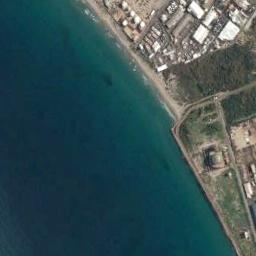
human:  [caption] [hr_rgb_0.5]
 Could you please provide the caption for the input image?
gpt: There are many buildings and grass beside the beach, And the sea water is blue .

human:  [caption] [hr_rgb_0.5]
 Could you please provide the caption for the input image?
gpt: The green oceans and rows of white houses .

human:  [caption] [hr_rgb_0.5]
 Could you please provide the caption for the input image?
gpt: The beach is quiet .

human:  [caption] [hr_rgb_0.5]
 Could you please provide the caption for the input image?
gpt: The type of beach is plain coast while some buildings and green plants are on the beach .

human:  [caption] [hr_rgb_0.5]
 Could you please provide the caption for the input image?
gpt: Buildings of different shapes are beside the beach .